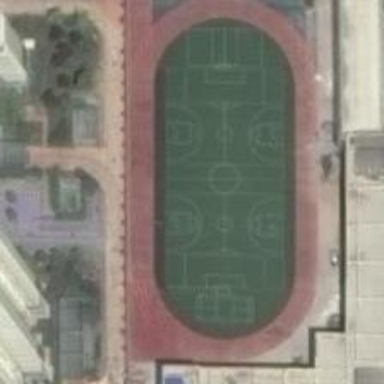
The playground near the edifice is divided into several basketball courts .